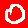
Digit: 0